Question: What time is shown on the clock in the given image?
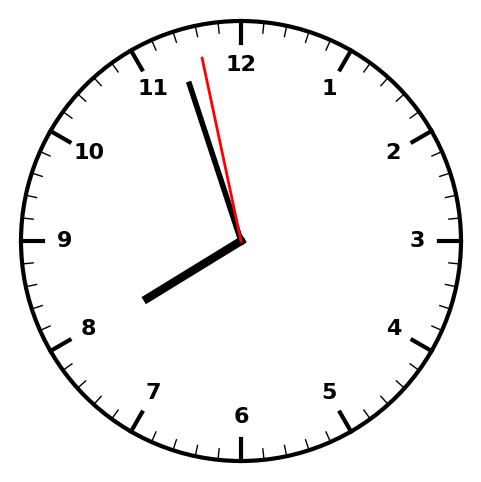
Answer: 07:56:58